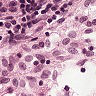
Metastatic tissue present: no